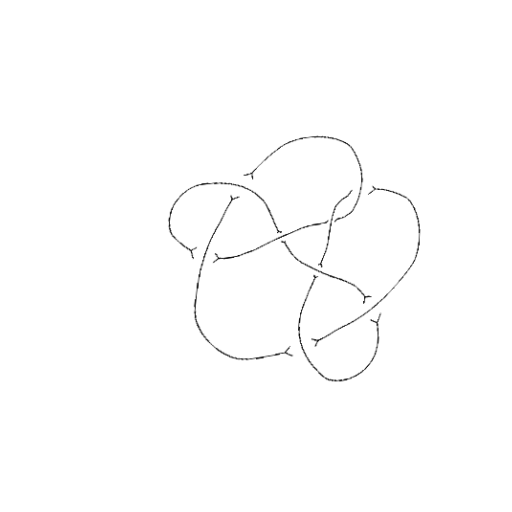
Crossing number: 8